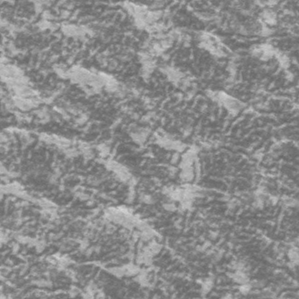
Label: frost